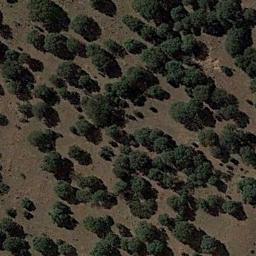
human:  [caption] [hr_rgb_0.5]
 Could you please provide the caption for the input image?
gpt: The chaparral is consist of some green bushes on the desert .

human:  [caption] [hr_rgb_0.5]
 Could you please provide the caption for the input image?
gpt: Chaparral is densely distributed on the sand .

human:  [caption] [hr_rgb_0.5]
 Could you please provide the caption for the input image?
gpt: There are piles of grass in this jungle .

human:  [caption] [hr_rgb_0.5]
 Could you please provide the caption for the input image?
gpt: Some disconnected green chaparrals grow on the wasteland .

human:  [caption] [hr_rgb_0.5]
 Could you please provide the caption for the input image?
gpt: The chaparral is dense and even .